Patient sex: M
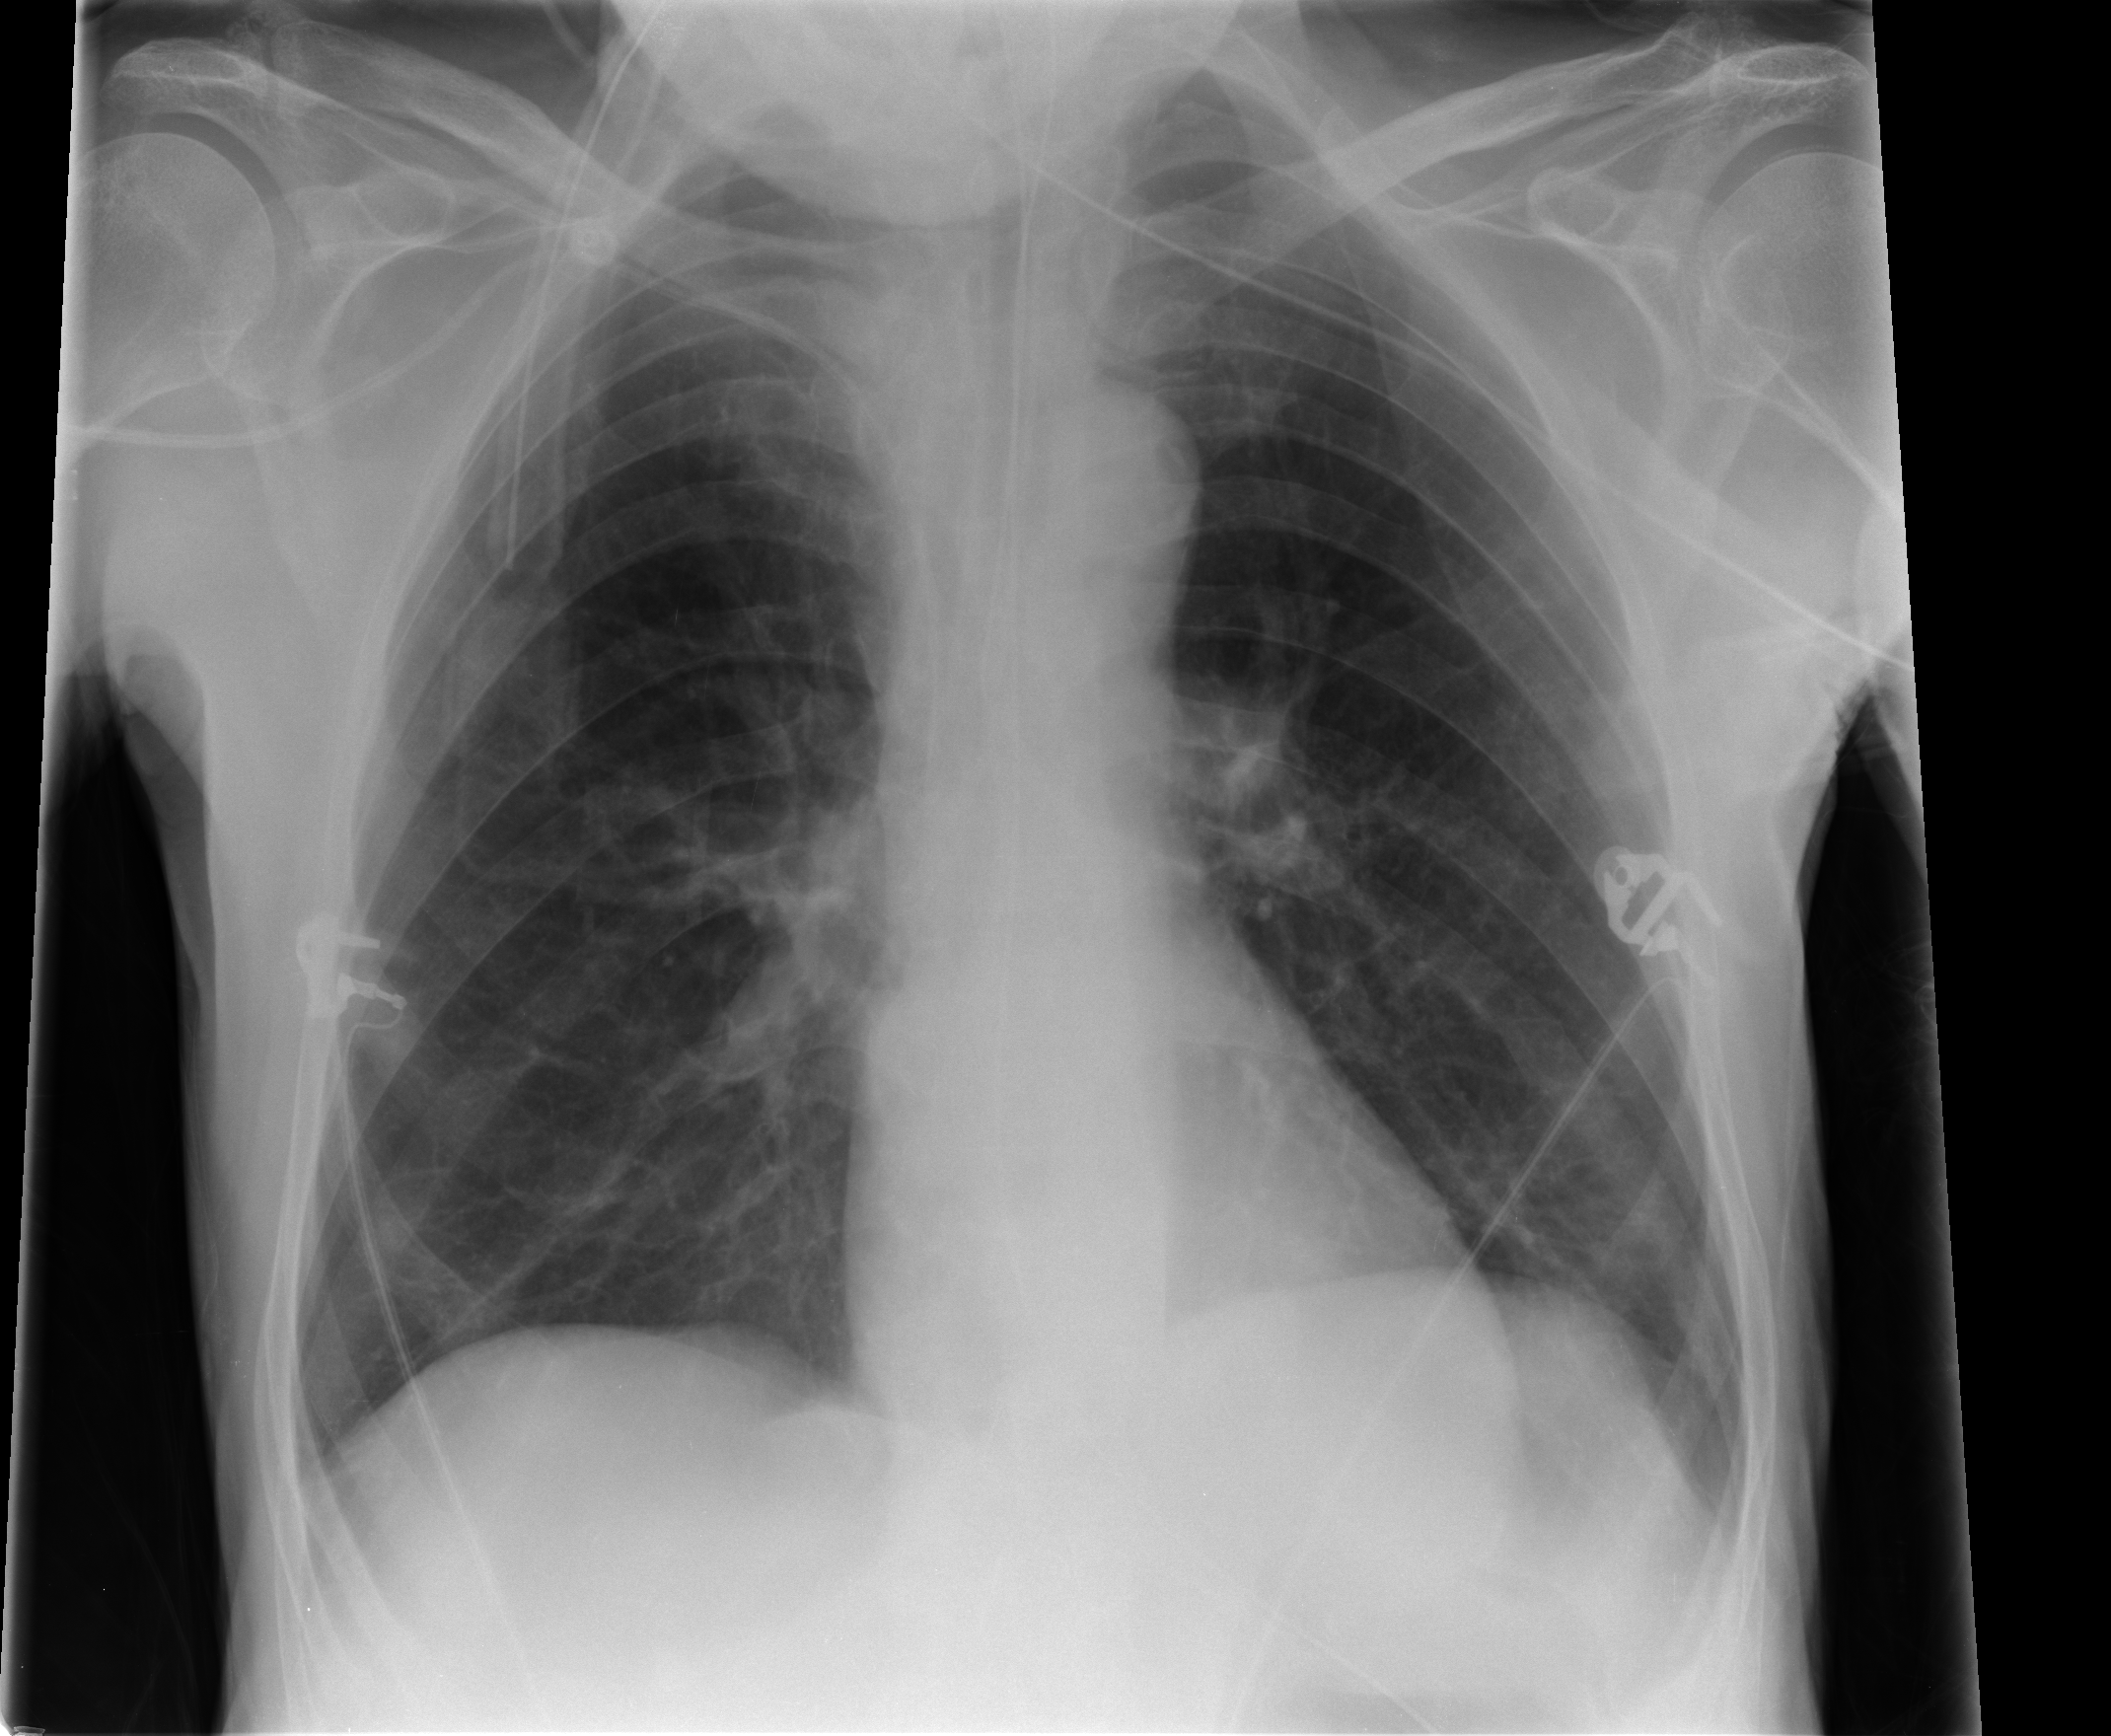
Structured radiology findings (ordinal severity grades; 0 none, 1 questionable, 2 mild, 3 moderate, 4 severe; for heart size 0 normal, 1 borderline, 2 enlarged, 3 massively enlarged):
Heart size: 0
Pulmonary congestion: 0
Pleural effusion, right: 0
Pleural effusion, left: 0
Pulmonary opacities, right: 0
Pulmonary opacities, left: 0
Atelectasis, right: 2
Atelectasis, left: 2